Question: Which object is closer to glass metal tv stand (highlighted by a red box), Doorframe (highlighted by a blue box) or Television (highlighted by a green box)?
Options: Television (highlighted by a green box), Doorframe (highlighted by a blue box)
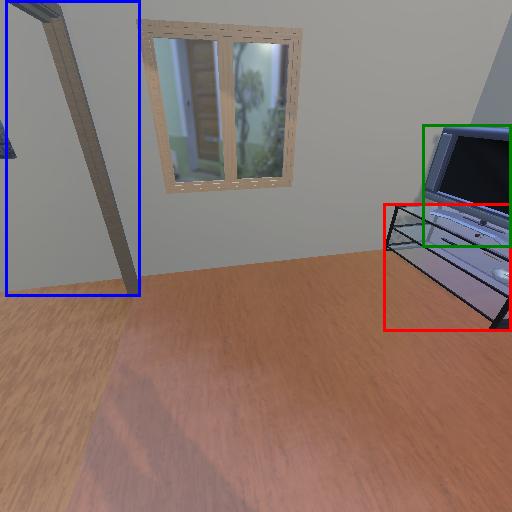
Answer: Television (highlighted by a green box)